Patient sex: F
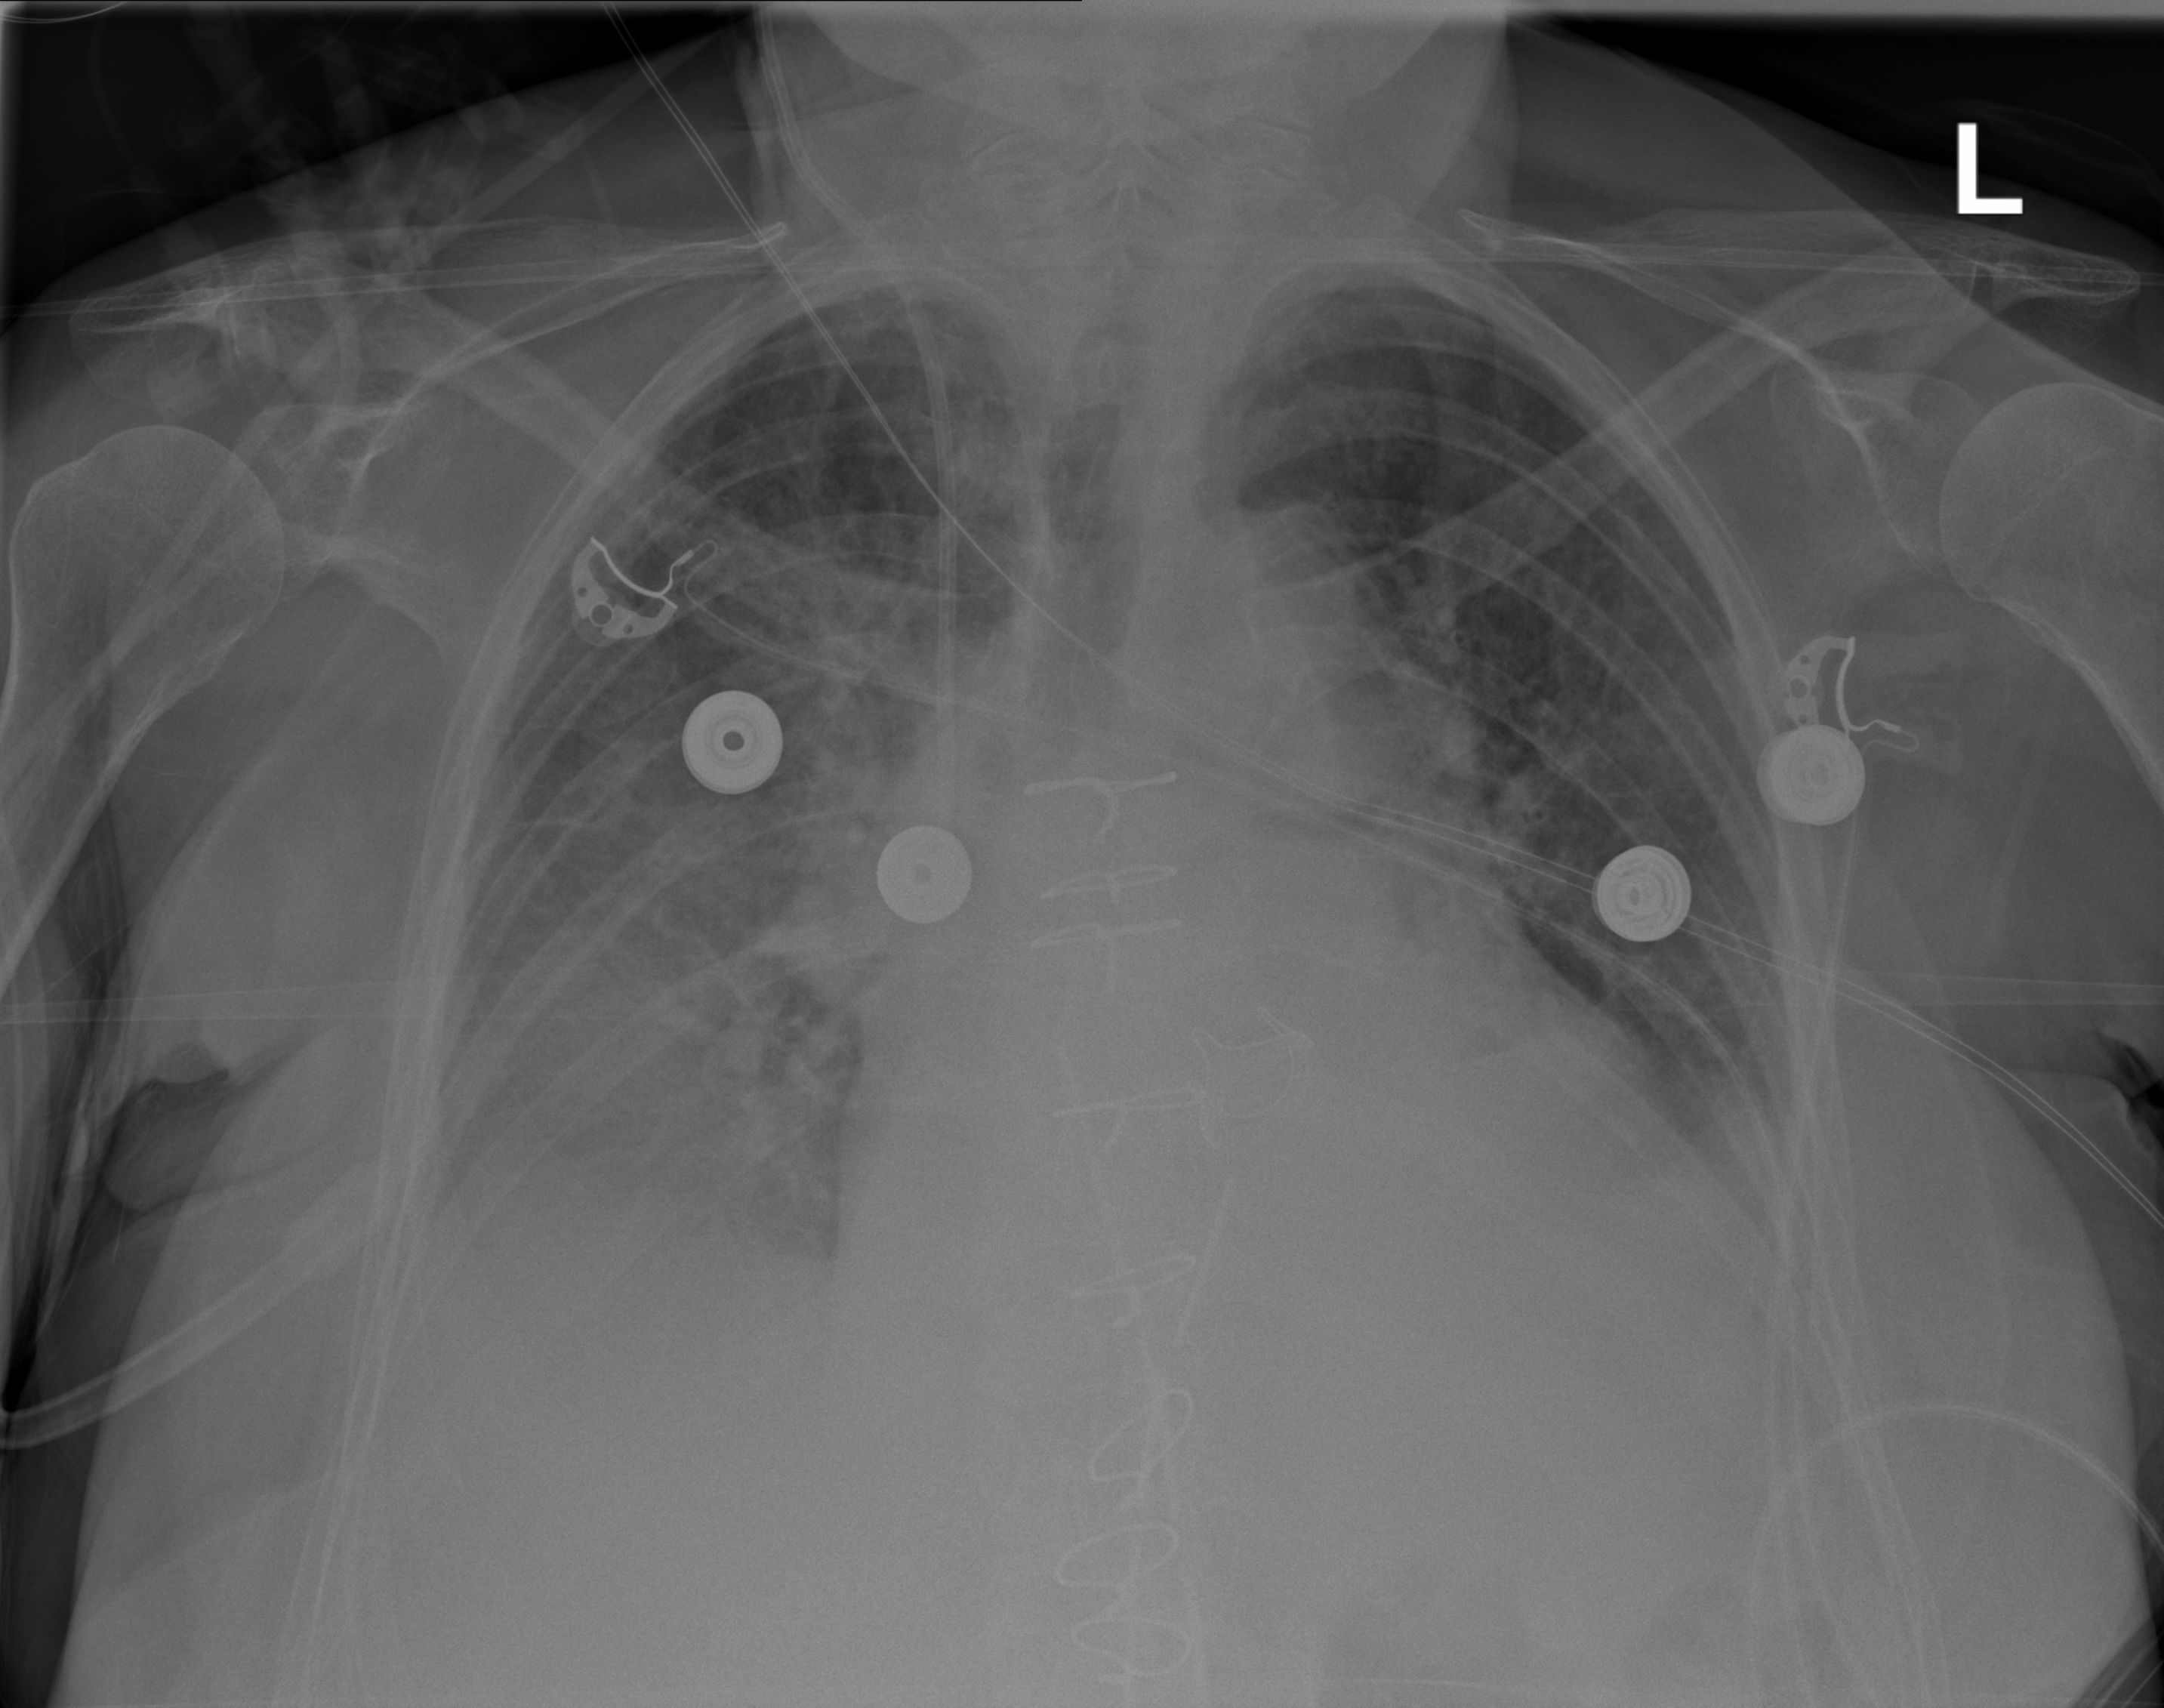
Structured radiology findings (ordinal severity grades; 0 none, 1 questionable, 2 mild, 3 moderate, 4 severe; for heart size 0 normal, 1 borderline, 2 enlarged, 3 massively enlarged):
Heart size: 2
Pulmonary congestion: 2
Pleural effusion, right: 3
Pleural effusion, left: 2
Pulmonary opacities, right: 0
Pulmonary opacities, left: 0
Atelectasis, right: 2
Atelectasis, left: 2